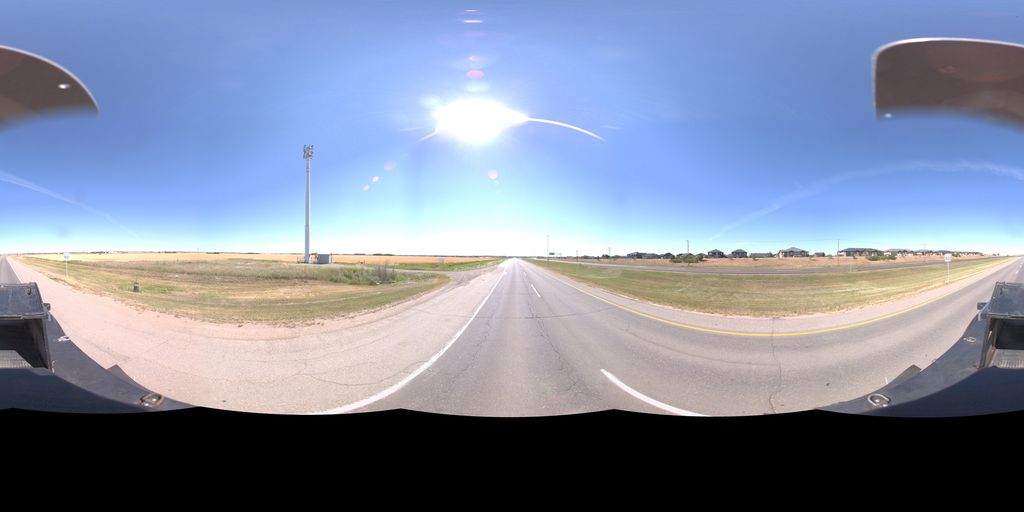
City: saskatoon